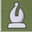
Piece: wB